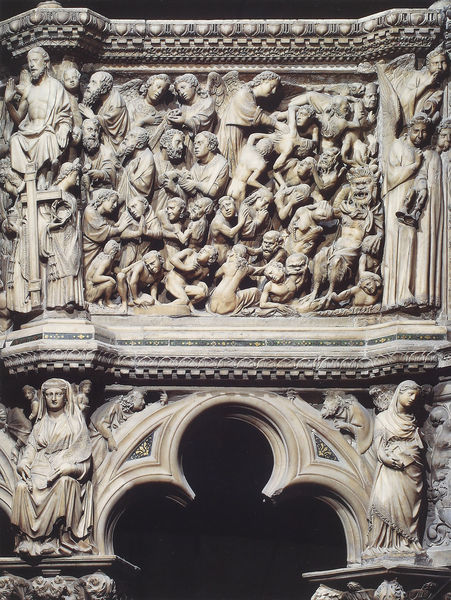
Titel: Kanzel des Doms in Siena
Künstler: Niccolò Pisano
Standort: Siena, Dom (EU - I - Toskana)
Schlagwörter: menschen, männer, gebäude, kirche, gewand, gotik, engel, relief, bogen, italien, verzierung, tor, antike, kreuz, rom, sims, kanzel, christus, jesus, teufel, griechenland, fresko, sklaven, freske, gebäi´ude